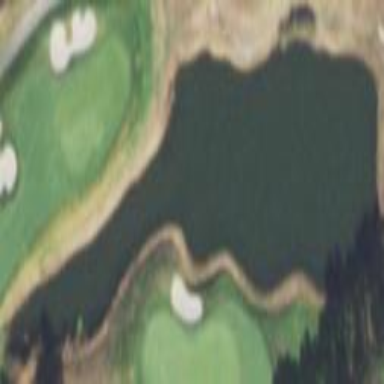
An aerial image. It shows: Water hazard in golf course. The hazard is natural water feature.